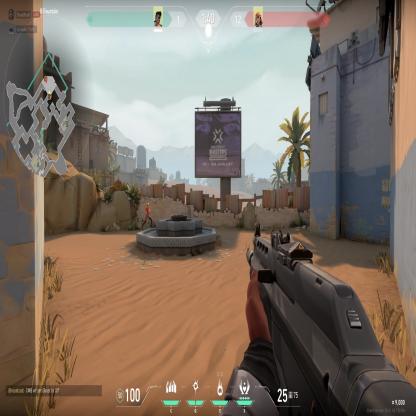
Label: enemy